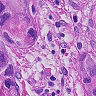
Metastatic tissue present: yes